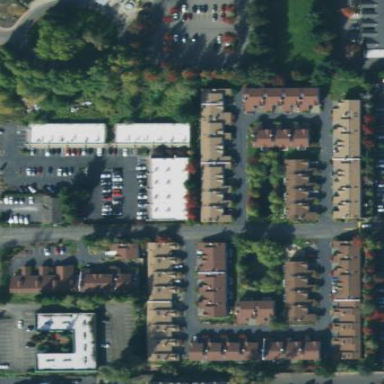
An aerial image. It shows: Residential area within neighborhood.